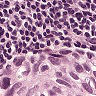
Metastatic tissue present: yes